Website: home-depot
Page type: store-pickup
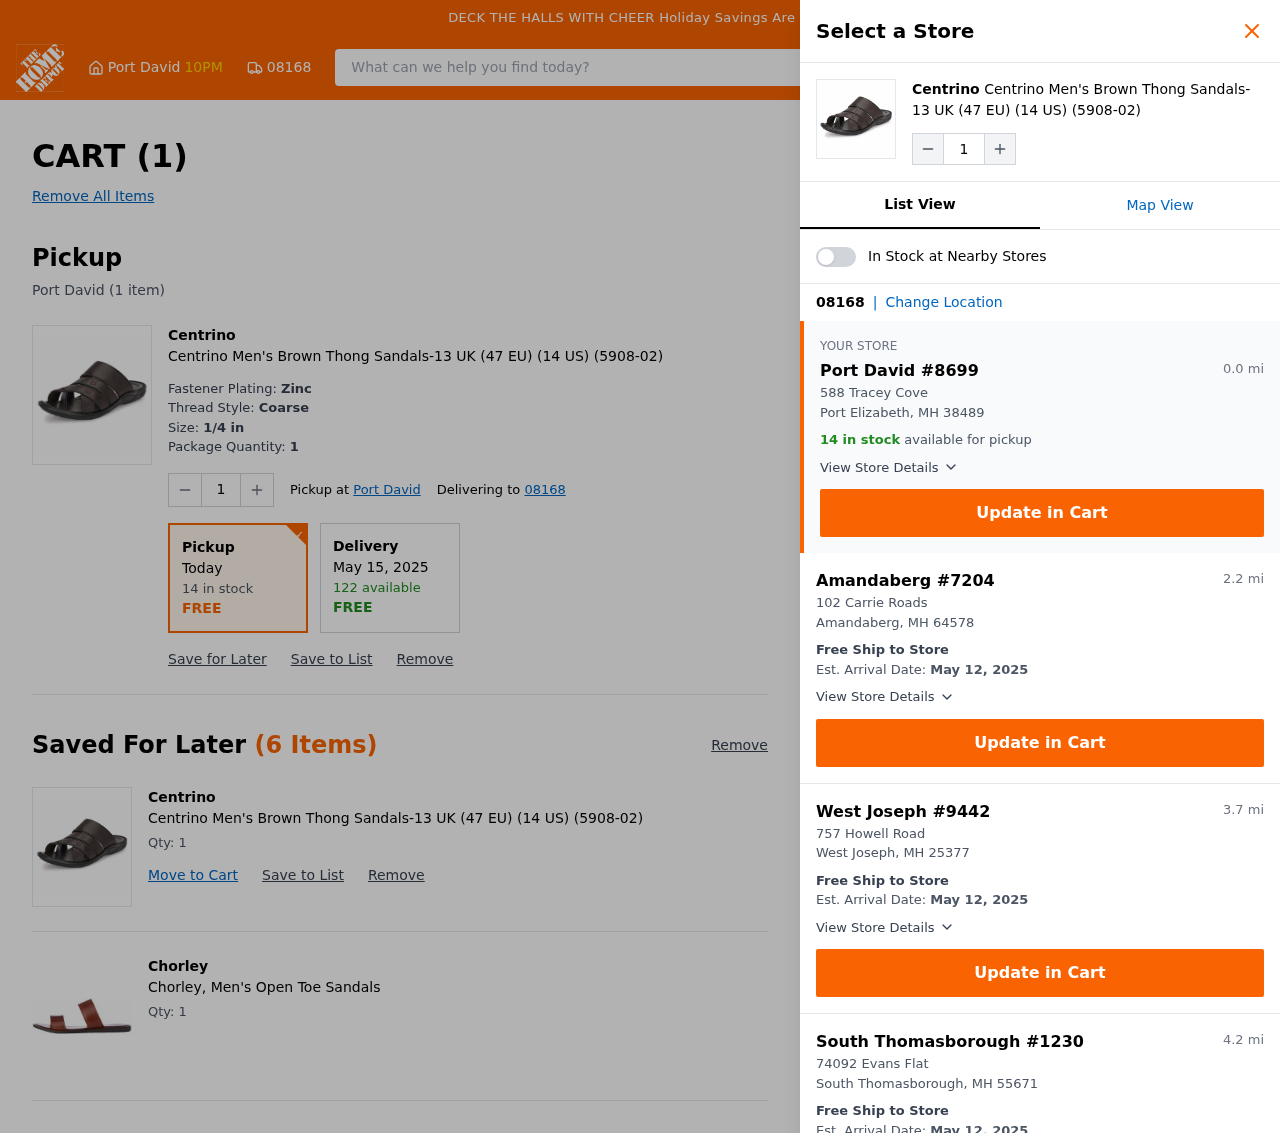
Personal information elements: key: PII_CITY
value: Port David
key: PII_LOCATION1_CITY_STATE_ZIP
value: Port Elizabeth, MH 38489
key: PII_LOCATION1_STREET
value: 588 Tracey Cove
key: PII_LOCATION2_CITY
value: Amandaberg
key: PII_LOCATION2_CITY_STATE_ZIP
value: Amandaberg, MH 64578
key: PII_LOCATION2_STREET
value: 102 Carrie Roads
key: PII_LOCATION3_CITY
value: West Joseph
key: PII_LOCATION3_CITY_STATE_ZIP
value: West Joseph, MH 25377
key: PII_LOCATION3_STREET
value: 757 Howell Road
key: PII_LOCATION4_CITY
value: South Thomasborough
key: PII_LOCATION4_CITY_STATE_ZIP
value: South Thomasborough, MH 55671
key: PII_LOCATION4_STREET
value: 74092 Evans Flat
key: PII_POSTCODE
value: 08168
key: PII_FIRSTNAME
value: David
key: PII_FIRSTNAME2
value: David
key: PII_FIRSTNAME3
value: David
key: PII_FIRSTNAME_DERIVED
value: David
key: PII_POSTCODE_FULL
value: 08168
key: PII_POSTCODE_NUMERIC
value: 8168
Product elements: key: PRODUCT1_BRAND
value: Centrino
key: PRODUCT1_NAME
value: Centrino Men's Brown Thong Sandals-13 UK (47 EU) (14 US) (5908-02)
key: PRODUCT2_BRAND
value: Chorley
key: PRODUCT2_NAME
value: Chorley, Men's Open Toe Sandals
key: PRODUCT1_BRAND2
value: Centrino
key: PRODUCT1_NAME2
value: Centrino Men's Brown Thong Sandals-13 UK (47 EU) (14 US) (5908-02)
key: PRODUCT1_BRAND3
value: Centrino
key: PRODUCT1_NAME3
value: Centrino Men's Brown Thong Sandals-13 UK (47 EU) (14 US) (5908-02)
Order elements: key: ORDER_NUM_ITEMS
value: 1
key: ORDER_NUM_ITEMS2
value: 1
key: ORDER_ITEM_QTY
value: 1
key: ORDER_DATE
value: Today
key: ORDER_DELIVERY_DATE
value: May 15, 2025
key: ORDER_SHIPPING_DATE
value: May 12, 2025
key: ORDER_SHIPPING_DATE2
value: May 12, 2025
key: ORDER_SHIPPING_DATE3
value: May 12, 2025
Search elements: key: HEADER_SEARCH
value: What can we help you find today?
Other elements: key: SAVED_ITEM1_QTY
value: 1
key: SAVED_ITEM2_QTY
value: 1